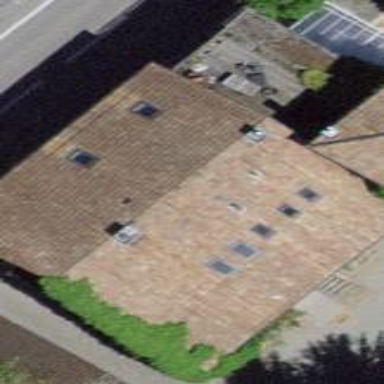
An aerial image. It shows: Gabled building with roof made of roof tiles.